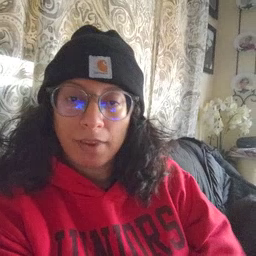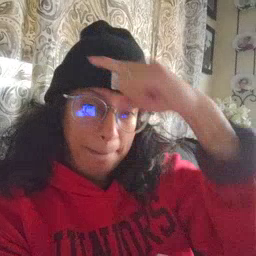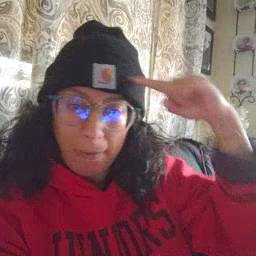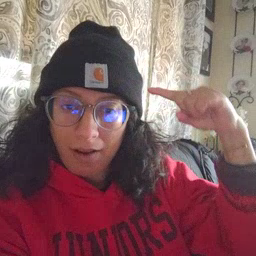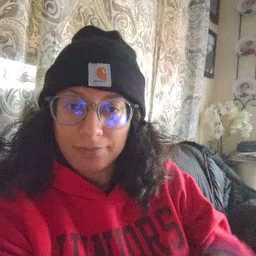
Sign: black